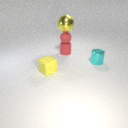
small red rubber cylinder behind small yellow rubber cube